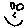
Label: smiley face